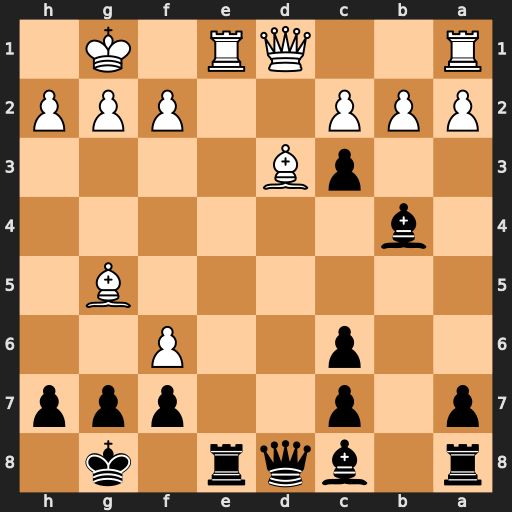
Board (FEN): r1bqr1k1/p1p2ppp/2p2P2/6B1/1b6/2pB4/PPP2PPP/R2QR1K1
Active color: b
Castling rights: -
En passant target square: -
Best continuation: Rxe1+ Qxe1 cxb2 Bxh7+ Kxh7